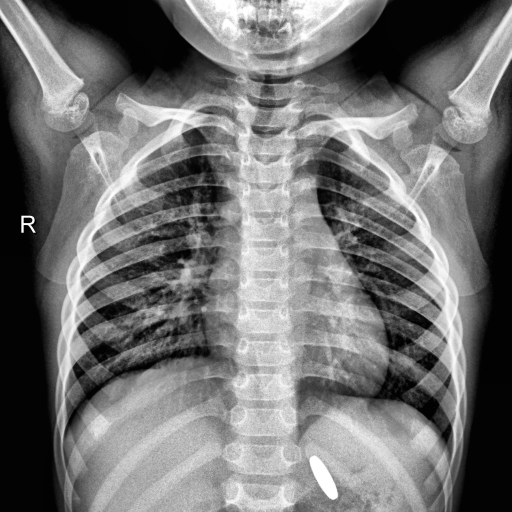
Finding: NORMAL